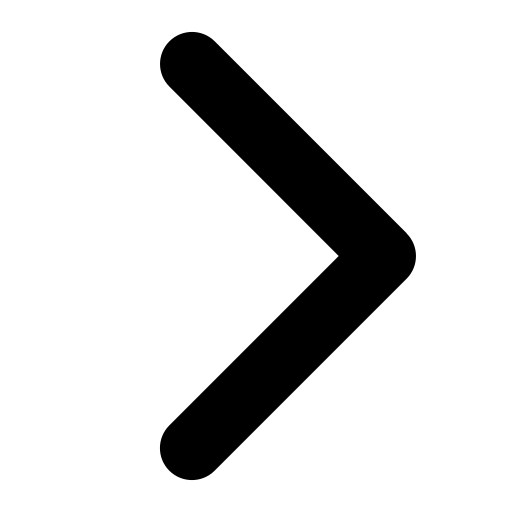
Tags: icon, FontAwesome, fa-icon, solid, chevron, right